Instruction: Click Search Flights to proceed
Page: home
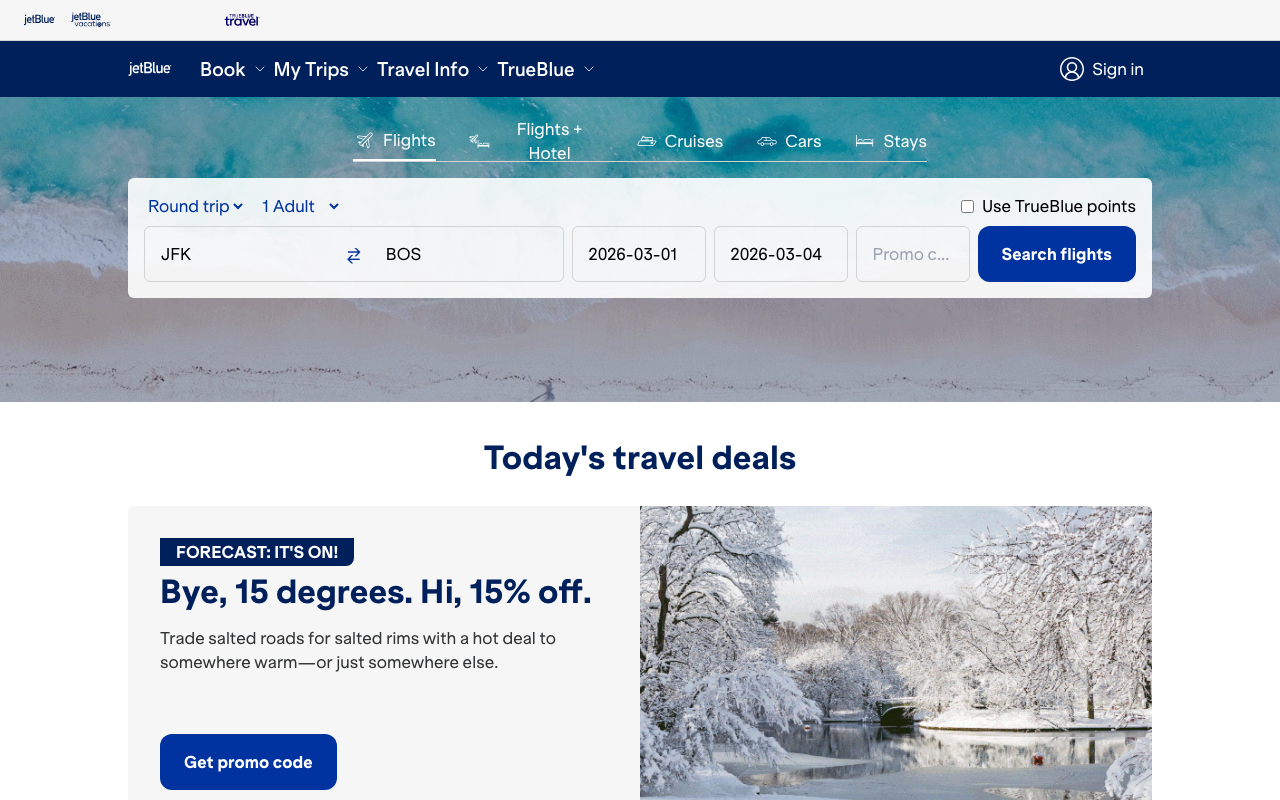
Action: click